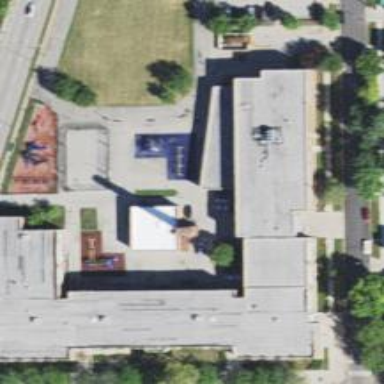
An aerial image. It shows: School.